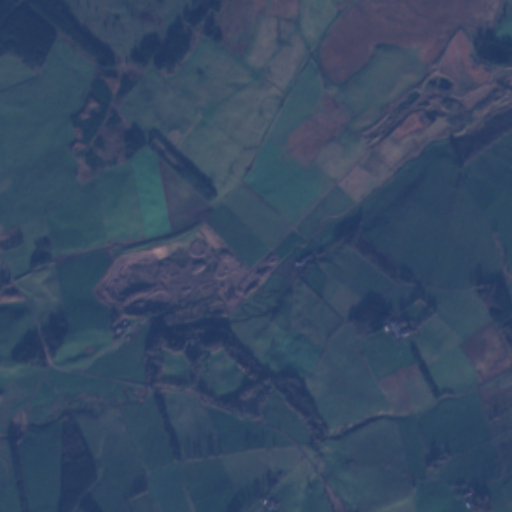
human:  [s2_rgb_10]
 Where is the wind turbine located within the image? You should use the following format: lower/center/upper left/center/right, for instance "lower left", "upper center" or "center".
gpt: The wind turbine is located in the lower right of the image.
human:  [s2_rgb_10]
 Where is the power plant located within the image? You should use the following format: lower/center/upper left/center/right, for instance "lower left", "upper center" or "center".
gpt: There is no power plant in the image.